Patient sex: M
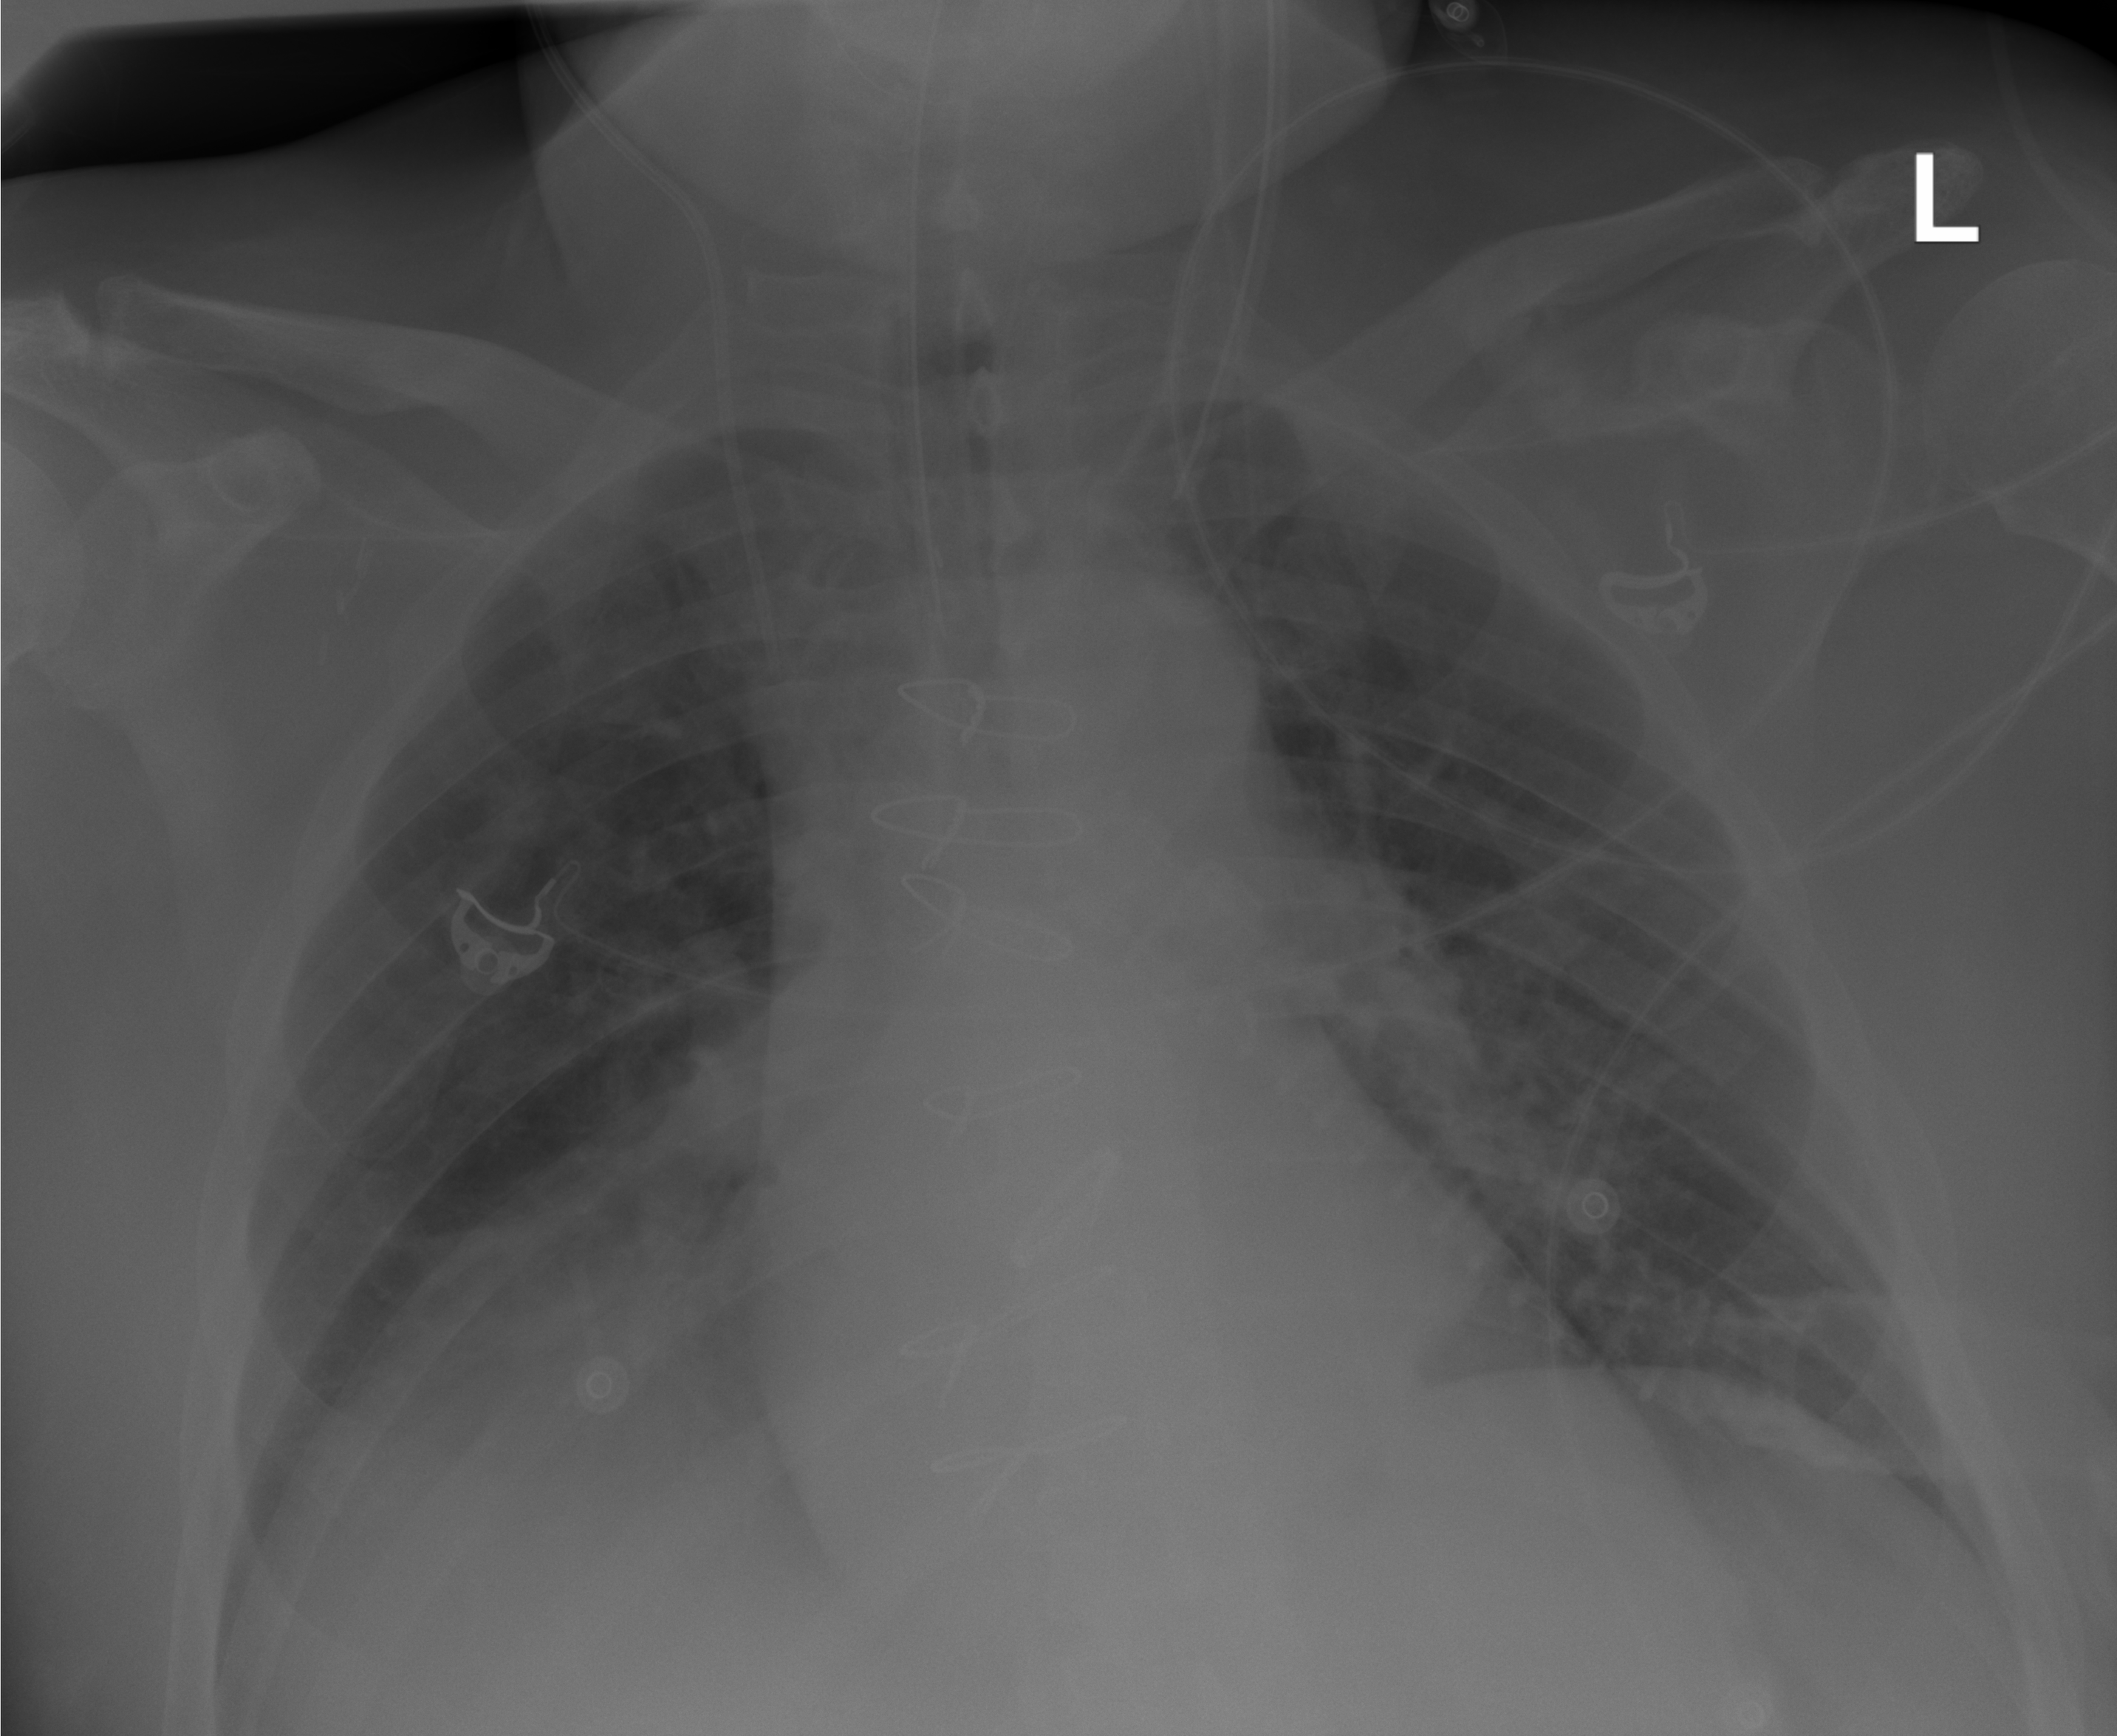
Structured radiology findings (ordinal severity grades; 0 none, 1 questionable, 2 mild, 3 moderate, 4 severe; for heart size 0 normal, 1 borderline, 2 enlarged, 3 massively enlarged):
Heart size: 0
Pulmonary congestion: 2
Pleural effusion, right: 2
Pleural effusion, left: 0
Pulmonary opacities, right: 2
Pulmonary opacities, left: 0
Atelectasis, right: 2
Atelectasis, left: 0